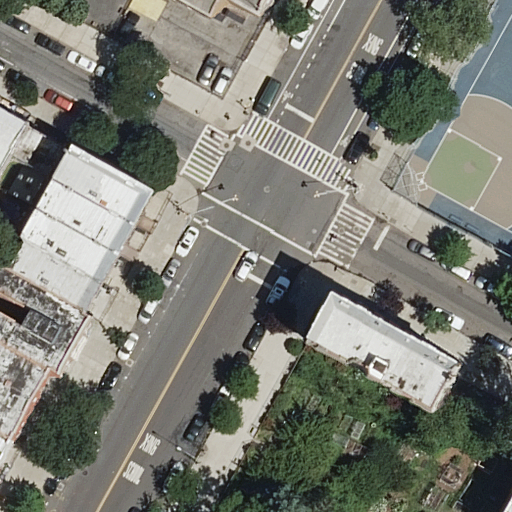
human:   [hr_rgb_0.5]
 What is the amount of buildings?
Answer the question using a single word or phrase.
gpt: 12

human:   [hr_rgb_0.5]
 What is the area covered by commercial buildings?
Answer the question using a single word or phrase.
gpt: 0m2

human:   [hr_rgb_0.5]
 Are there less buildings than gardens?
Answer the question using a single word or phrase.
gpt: no

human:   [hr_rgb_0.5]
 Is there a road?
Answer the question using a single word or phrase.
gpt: yes

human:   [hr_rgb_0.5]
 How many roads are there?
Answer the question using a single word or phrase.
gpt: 4

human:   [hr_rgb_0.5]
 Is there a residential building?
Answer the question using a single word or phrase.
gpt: yes

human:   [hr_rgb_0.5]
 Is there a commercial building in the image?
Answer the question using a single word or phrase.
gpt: no

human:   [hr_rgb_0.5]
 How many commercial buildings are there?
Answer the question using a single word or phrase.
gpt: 0

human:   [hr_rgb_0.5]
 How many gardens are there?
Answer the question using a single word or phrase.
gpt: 1

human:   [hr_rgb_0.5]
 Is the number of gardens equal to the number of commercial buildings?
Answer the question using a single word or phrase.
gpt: no

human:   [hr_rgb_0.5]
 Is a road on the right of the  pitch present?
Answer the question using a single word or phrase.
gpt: no

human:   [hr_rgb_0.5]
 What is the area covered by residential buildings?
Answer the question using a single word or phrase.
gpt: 2766m2

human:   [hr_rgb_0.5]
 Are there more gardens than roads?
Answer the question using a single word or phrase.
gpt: no

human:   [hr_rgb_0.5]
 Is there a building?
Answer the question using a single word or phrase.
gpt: yes

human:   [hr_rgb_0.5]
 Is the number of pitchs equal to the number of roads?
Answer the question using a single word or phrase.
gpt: no

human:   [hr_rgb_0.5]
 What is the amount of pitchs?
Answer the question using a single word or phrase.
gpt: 1

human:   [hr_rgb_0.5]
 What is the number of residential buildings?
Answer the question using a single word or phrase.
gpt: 12

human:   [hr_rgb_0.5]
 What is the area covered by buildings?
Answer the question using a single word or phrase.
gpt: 2766m2

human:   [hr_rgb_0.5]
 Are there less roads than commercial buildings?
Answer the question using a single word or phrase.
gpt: no

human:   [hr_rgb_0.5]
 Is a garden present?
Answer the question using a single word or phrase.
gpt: yes

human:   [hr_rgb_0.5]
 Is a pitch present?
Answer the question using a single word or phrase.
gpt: yes

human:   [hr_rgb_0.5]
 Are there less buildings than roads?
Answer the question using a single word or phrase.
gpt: no

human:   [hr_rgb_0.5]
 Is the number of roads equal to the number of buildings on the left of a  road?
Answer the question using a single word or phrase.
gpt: no

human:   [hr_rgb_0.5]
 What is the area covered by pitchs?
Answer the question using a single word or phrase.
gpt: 312m2

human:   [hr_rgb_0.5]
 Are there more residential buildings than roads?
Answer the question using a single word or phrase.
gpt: yes

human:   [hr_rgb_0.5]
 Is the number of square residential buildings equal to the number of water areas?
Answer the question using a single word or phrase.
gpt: yes

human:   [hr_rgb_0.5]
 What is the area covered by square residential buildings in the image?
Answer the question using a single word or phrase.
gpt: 0m2

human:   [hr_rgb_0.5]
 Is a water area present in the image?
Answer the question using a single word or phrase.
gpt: no

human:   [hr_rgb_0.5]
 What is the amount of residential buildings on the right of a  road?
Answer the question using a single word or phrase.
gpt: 3

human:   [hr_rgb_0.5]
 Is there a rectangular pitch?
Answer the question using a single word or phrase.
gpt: no

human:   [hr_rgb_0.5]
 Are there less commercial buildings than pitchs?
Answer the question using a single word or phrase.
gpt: yes

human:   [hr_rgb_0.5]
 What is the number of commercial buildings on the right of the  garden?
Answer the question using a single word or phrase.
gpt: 0

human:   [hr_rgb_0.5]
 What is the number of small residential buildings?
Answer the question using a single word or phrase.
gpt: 2

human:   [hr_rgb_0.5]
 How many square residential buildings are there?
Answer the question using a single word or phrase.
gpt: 0

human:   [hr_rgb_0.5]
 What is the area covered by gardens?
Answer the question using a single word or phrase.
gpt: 1154m2

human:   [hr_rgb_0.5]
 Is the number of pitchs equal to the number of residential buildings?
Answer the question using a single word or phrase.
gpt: no

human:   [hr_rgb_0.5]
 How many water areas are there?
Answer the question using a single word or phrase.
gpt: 0

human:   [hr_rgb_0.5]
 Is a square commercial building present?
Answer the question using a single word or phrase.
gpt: no

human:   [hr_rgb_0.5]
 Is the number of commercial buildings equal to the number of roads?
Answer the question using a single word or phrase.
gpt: no

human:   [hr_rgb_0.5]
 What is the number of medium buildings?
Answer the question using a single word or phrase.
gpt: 9

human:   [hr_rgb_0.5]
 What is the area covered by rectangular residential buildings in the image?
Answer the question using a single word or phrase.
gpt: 1018m2

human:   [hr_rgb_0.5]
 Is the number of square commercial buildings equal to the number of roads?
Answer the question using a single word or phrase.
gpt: no

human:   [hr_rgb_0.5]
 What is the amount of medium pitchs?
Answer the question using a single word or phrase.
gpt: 1

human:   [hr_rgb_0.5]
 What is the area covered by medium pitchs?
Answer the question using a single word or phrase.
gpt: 312m2

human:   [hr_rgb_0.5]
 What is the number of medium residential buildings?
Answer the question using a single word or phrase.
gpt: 9

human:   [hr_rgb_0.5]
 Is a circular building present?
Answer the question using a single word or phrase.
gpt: no

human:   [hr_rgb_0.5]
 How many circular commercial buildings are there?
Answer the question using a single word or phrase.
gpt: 0

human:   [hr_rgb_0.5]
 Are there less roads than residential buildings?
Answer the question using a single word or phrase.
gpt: yes

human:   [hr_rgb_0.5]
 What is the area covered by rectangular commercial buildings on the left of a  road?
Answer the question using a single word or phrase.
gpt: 0m2

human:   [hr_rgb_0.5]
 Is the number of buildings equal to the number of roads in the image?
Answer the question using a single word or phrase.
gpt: no

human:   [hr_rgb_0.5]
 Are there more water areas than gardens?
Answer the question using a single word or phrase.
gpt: no

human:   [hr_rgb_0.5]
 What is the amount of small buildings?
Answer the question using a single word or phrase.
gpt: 2

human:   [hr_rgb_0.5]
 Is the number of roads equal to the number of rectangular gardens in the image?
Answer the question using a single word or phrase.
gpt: no

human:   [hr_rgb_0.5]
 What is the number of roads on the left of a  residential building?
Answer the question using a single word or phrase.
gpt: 3

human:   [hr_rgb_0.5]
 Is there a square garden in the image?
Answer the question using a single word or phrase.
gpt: no

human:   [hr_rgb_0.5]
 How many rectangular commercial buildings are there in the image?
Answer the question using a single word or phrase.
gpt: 0

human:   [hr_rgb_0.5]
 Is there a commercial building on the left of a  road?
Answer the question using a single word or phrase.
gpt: no

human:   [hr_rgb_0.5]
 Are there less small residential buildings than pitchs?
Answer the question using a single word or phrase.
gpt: no

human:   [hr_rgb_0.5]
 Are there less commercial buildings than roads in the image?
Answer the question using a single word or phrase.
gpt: yes

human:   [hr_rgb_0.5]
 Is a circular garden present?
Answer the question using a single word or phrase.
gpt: no

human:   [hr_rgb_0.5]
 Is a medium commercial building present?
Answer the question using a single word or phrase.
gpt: no

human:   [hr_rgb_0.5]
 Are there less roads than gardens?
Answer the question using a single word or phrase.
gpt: no

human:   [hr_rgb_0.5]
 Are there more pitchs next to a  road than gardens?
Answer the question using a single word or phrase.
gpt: no

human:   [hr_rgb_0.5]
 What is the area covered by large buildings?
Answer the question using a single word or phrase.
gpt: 1141m2